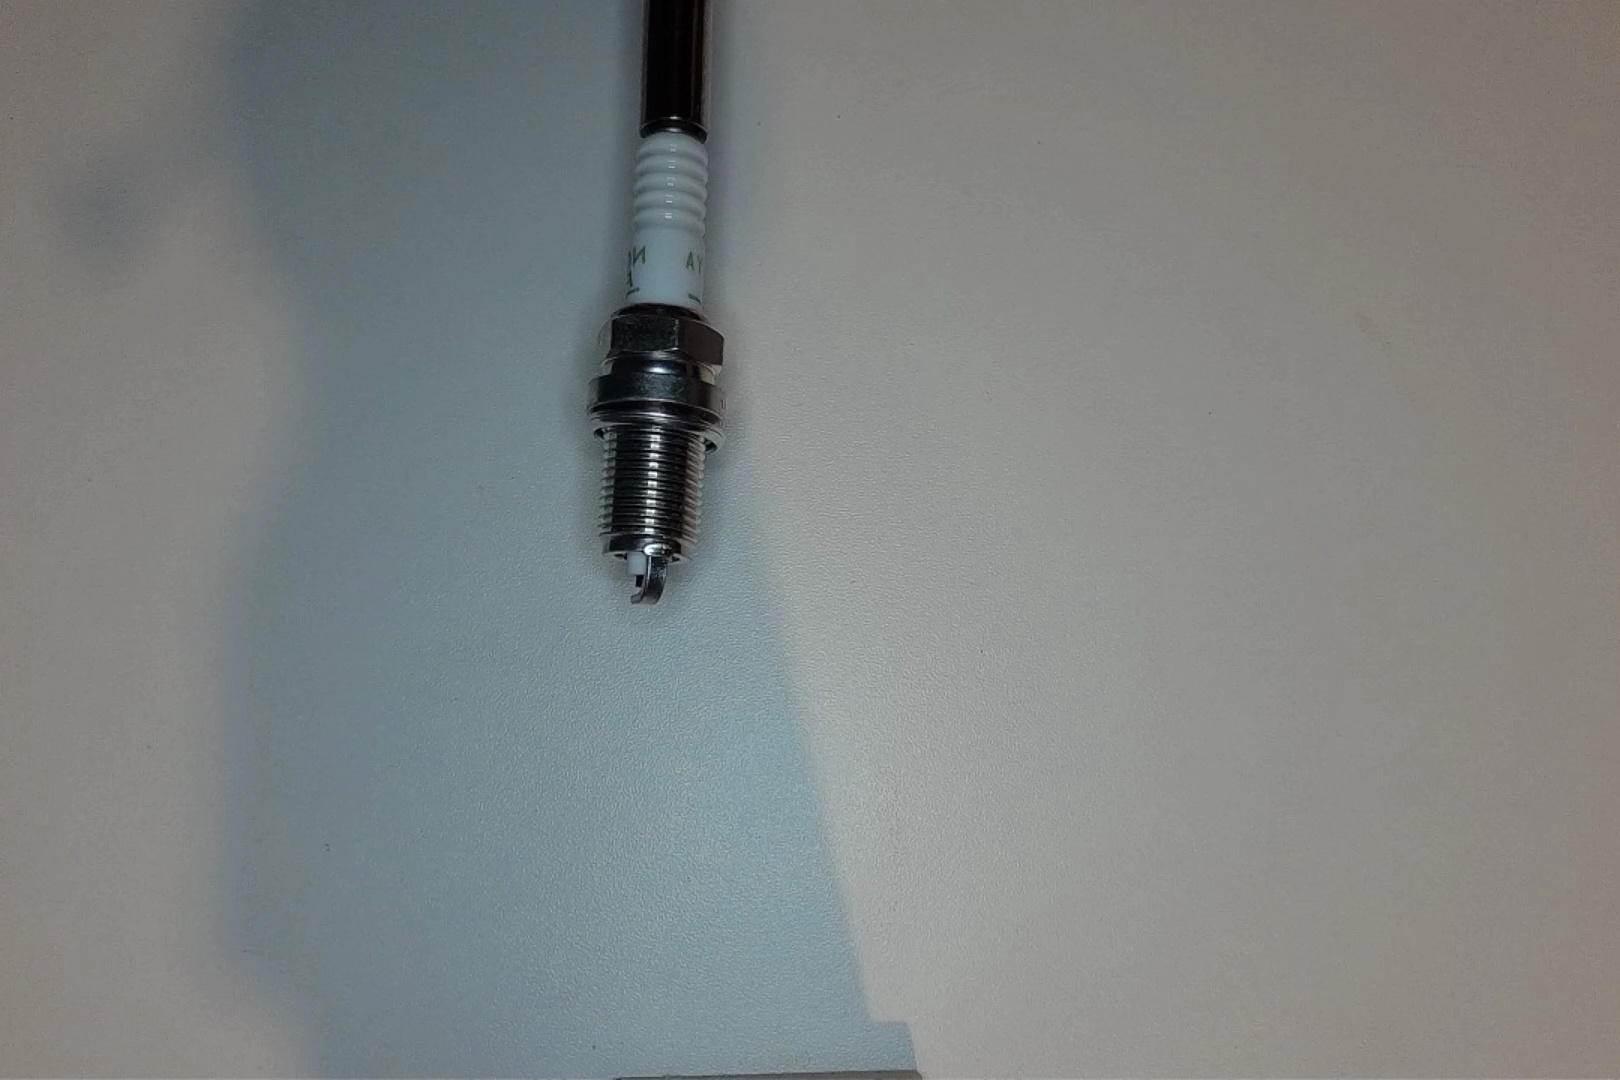
Label: no anomaly